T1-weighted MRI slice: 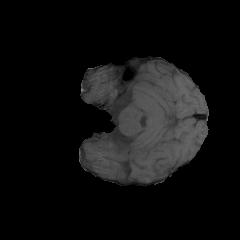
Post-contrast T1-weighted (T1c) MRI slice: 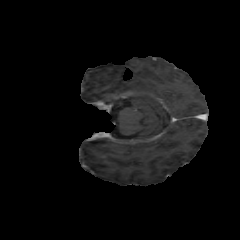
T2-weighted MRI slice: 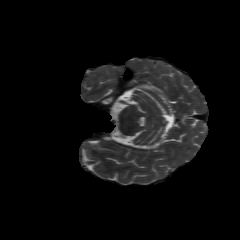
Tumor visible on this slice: no